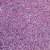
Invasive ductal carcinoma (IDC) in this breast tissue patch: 1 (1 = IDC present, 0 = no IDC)